Question: I have the following mysql statement basically doing what I want it to do except for one thing.
'''
SELECT
a.tmc, w.date, ROUND(AVG(a.surface_temperature), 0) surface_temperature, ROUND(AVG(a.air_temperature), 0) air_temperature,
ROUND(AVG(a.material_rate),0) material_rate,
Time_Format(w.time, '%H:00') as time,
ROUND(AVG(w.intensity), 0) intensity,
FROM application a
LEFT OUTER JOIN weather w ON a.DATE = w.DATE AND a.tmc = w.tmc
WHERE w.DATE = '" & calendar1.SelectedDate & "'
AND w.event= '" & weatherType.SelectedItem.Value & "'
AND w.City = '" & sender.CssClass & "'
GROUP BY time
'''
This Produces:

This is fine but the problem is there are multiple TMCs per location (Think of TMC's as fire stations in city. Big Cities have multiple TMCs
What I need it to do is average everything like it does per hour but do it for every tmc, not just the first tmc that comes up based off the time and other filtered criteria.
I attmped both:
'''
GROUP BY TIME AND TMC
and
GROUP BY TMC
'''
but they both provide only 1 time and the 1 location.
How do I need to tweak this statement so it pulls the average of all this criteria per hour per tmc?
I want something with the following output:
'''
Time TMC Temp
4:00 107+4807 27
4:00 108+3352 32
5:00 107+4807 28
5:00 105+2274 28
'''
I hop this makes sense
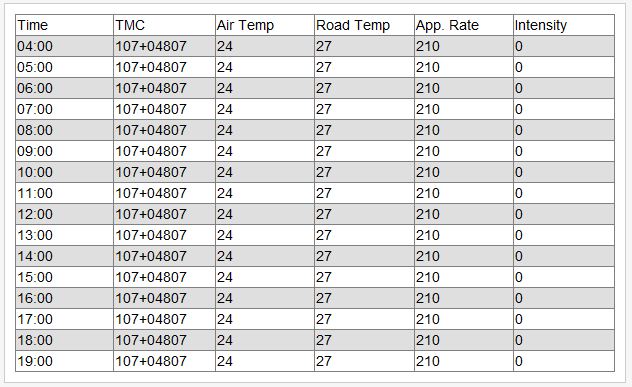
Answer: I think you need to comma-separate them:
'''
GROUP BY time, tmc
'''
It's perhaps not that clear in the <URL>:
'''
[GROUP BY {col_name | expr | position}
[ASC | DESC], ... [WITH ROLLUP]]
'''
i.e., you can specify multiple columns to form more granular groups.
When you specify a logical combination like
'''
GROUP BY TIME AND TMC
'''
things might appear to work, but the groups produced will depend on the 'logical' value of time and tmc - you'll get a group for the rows where both appear 'true' and a group for everything else.